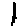
Label: zigzag